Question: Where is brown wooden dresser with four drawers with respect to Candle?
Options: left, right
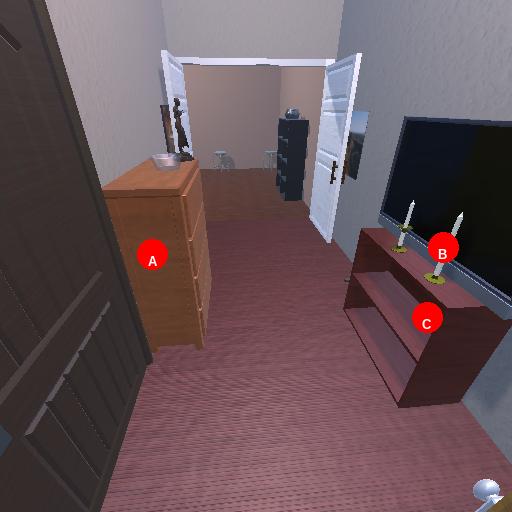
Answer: left